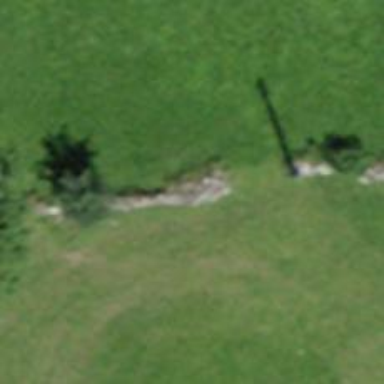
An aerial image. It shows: Wall made of dry stone.